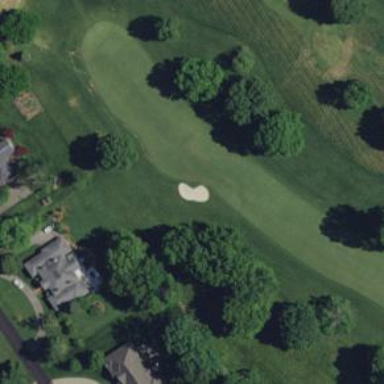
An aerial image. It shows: View of golf hole.